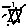
Label: star